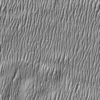
Label: not_dusty